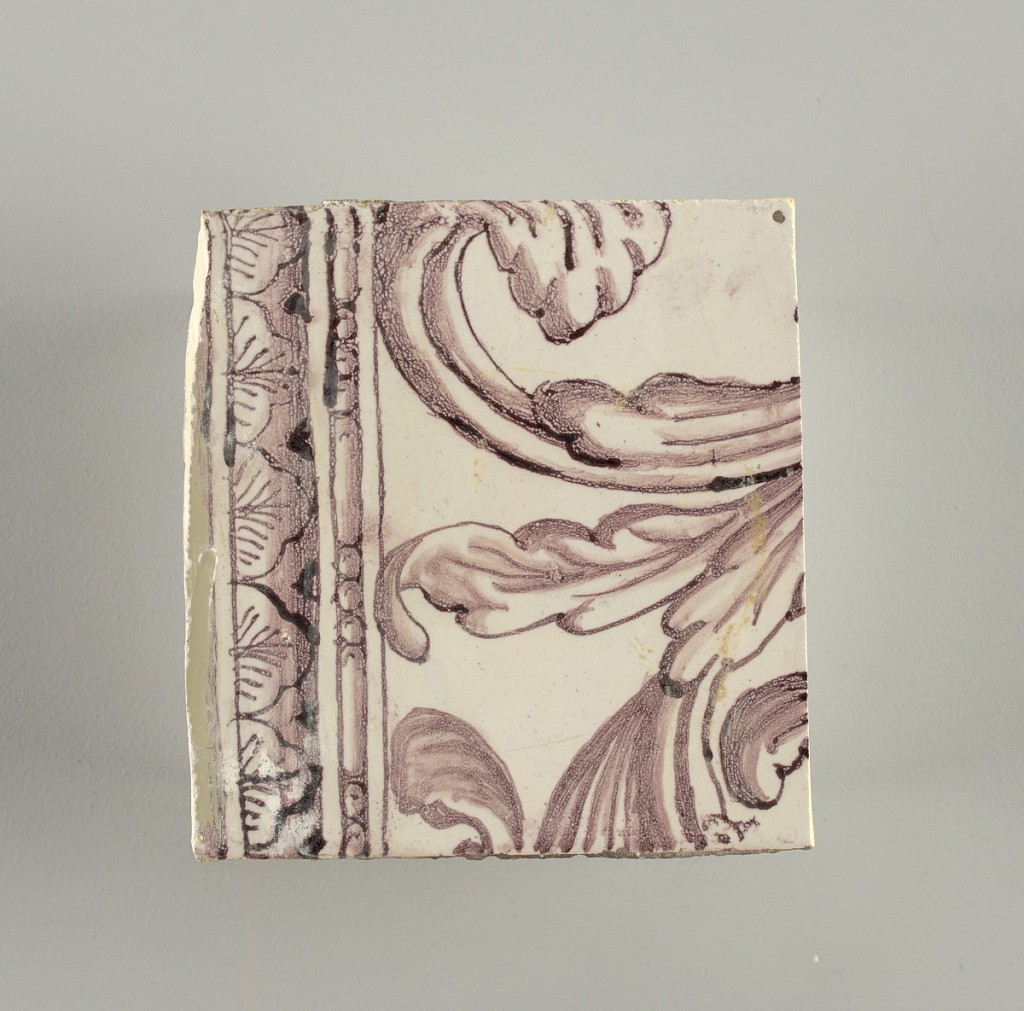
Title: Wall facing
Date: ca. 1725
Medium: Tin-glazed earthenware, underglaze
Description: Horizontal rectangle.  Thirty-seven tiles wide and twenty-one high with opening for door or window nineteen and one-half tiles high and twelve wide.  To left and right of opening, centered canopy above. Left, woman representing Hope, right, a sculputure urn.  Centered above opening, a mascaron.  Arabesque design of foliage.